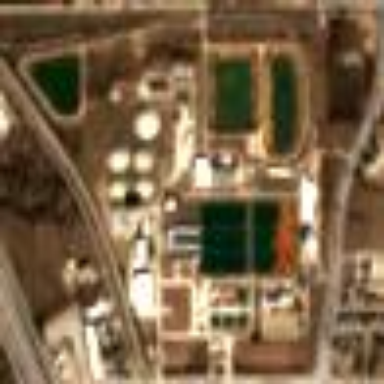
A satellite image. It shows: View of wastewater plant.